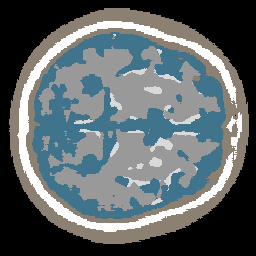
Label: no_lesion